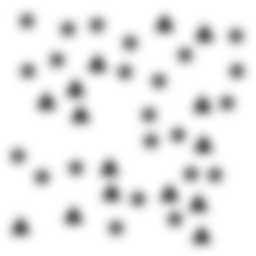
Squares: 0
Triangles: 15
Stars: 23
Total shapes: 38